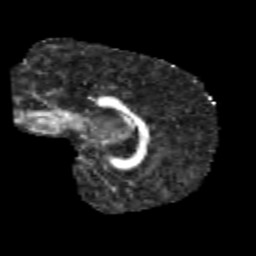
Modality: FA
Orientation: sagittal
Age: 13
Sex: male
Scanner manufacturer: siemens
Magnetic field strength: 3 T
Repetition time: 3.8 s
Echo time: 0.07 s